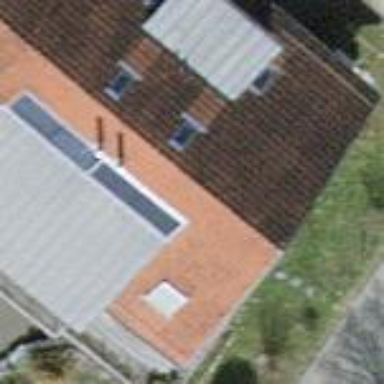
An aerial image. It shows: Semidetached house with gabled roof covered in tiles.